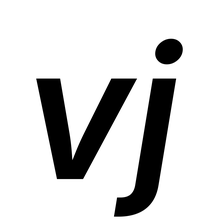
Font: Inter-Italic_SemiBold_Italic